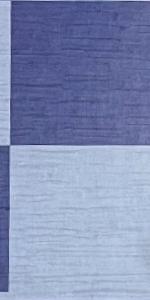
Label: Empty